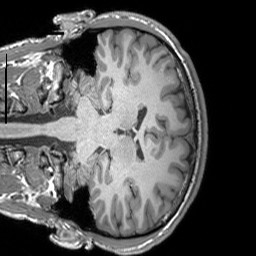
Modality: T1w
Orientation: coronal
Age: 18
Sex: male
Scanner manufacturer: siemens
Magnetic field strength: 3 T
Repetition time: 1.9 s
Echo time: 0.00252 s